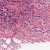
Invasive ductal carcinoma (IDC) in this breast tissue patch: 0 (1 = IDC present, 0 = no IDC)